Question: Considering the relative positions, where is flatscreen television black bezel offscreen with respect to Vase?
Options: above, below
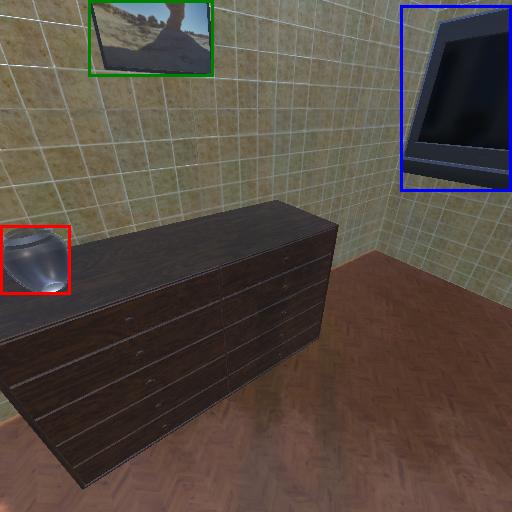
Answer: above